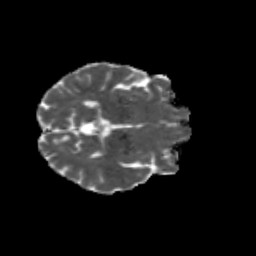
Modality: MD
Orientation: axial
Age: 51
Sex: male
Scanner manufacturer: siemens
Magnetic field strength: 3 T
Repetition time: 4.71 s
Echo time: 0.0906 s